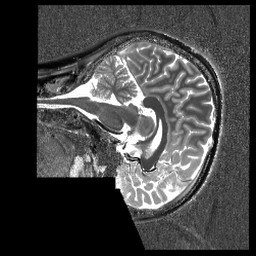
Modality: T1w
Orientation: sagittal